Question: I am trying to create a spider to get the following information '10, 861, Wednesday' from the 'td' and much more for next many 'td'. Please see the picture. Thank you so much!!!

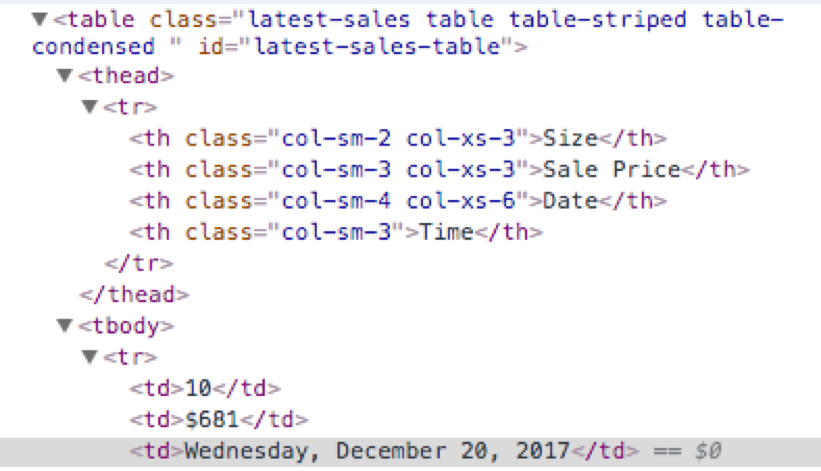
Answer: If you need all 'td' then use 'xpath('//td')'
'''
import lxml.html
html = '''
<tr>
<td>10</td>
<td>$681</td>
<td>Wednesday</td>
<td>other</td>
<td>data</td>
</tr>
'''
soup = lxml.html.fromstring(html)
all_td = soup.xpath('//td')
for td in all_td:
print(td.text)
'''
Result
'''
10
$681
Wednesday
other
data
'''
If you need only some of 'td' then get all and later use index ie '[2]', or slicing '[2:]'
'''
for td in all_td[2:]:
print(td.text)
'''
Result
'''
Wednesday
other
data
'''
You can get only one using '[3]' directly in xpath 'xpath('//td[3]')'
'''
import lxml.html
html = '''
<tr>
<td>10</td>
<td>$681</td>
<td>Wednesday</td>
</tr>
'''
soup = lxml.html.fromstring(html)
date = soup.xpath('//td[3]/text()')[0]
print(date)
'''
Result
'''
Wednesday
'''